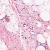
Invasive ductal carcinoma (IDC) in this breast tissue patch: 0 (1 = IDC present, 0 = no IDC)